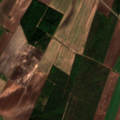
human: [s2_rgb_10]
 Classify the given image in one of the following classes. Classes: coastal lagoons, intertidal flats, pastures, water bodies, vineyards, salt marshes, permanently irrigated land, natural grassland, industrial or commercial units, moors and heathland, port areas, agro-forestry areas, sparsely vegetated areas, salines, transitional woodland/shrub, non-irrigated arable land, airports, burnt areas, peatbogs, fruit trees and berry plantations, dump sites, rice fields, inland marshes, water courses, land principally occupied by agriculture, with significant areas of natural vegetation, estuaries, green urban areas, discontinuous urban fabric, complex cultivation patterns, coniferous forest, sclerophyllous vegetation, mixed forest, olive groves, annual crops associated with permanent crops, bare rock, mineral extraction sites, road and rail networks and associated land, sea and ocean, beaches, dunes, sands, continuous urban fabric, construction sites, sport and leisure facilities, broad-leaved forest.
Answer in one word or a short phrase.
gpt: non-irrigated arable land, land principally occupied by agriculture, with significant areas of natural vegetation, coniferous forest, mixed forest